Question: I'm trying to dynamically distribute two horizontal rows of buttons vertically in IB, 'XCode 10.2.1'. Current efforts have produced this:
[
The two rows can be distributed with the spacing values in the vertical stack, but I want it to dynamically vertically distribute depending on how much vertical space is available.
The two 'UIStackViews' are embedded in a vertical 'UIStackView'. As an attempt to get it to work, I've also embedded the vertical 'UIStackView' in a 'UIView' that is resized to the available space at the bottom of this screenshot (called "'UIStackView'", you can see it as the larger rectangle between Album Title and the bottom). None of the Distribution options in the vertical 'UIStackView' have any effect on distributing the two horizontal rows.
Am I missing a constraint? My last resort is to programmatically adjust the spacing in the vertical stack depending on the size of the screen.
Also, not listed below: the top of the vertical 'UIStackView' is not pinned to the top of the 'UIView' - when I do this, I get one row way at the top, and one row at the bottom, when I use "equal spacing." When in this situation but choose "fill equally", the two rows are very near each other near the bottom, and the "Album Title" gets pulled way down to meet it (what's the best way to keep the Album Title where it is, BTW?). Perhaps the answer really lies in this situation, but with different constraints...
Here is the structure and constraints (top row and bottom row have the same kind of restraints).:
<URL>
<URL>
and here are the constraints for the encompassing UIView ("Stack View"):
<URL>
Thanks in advance! A lot!
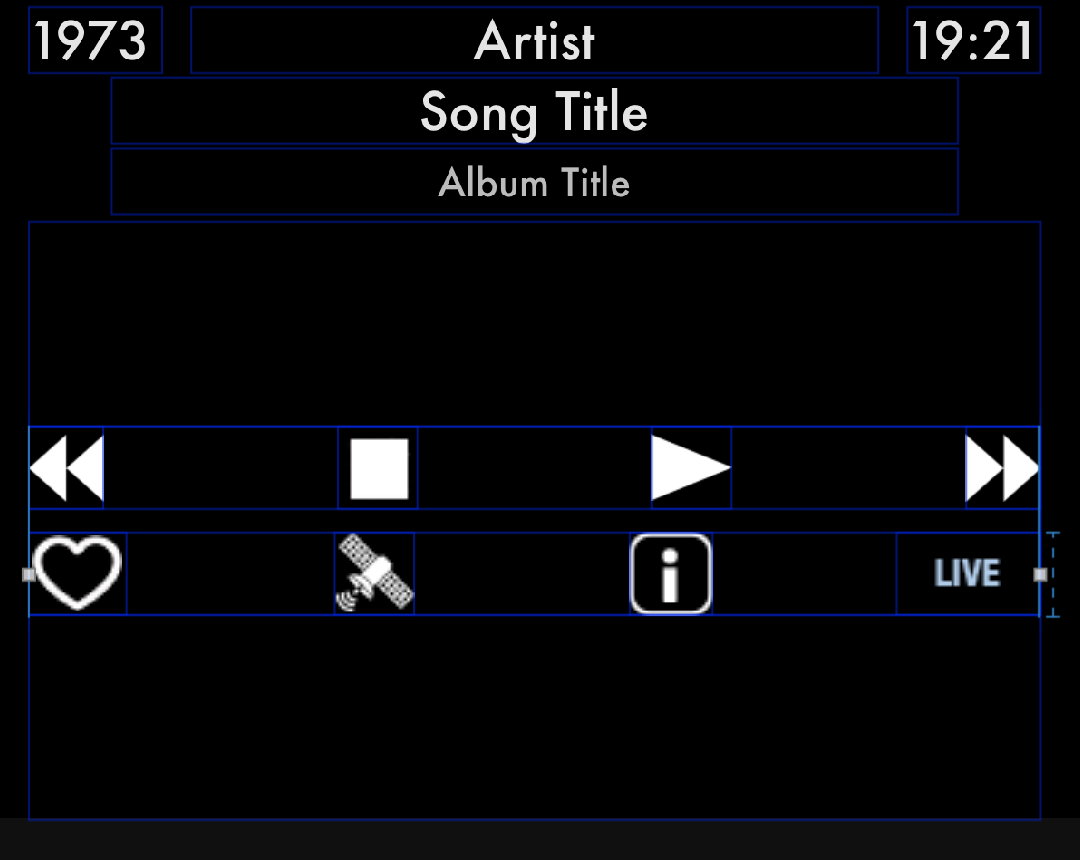
Answer: Couple ways to do it... Probably the easiest is to use "spacing views."
Here is the layout with
<URL>
With this layout, I have 3 Red "spacing views" included in the vertical stack view. They are set equal heights to each other, which ends up giving you equal vertical "spacing." Obviously, you'll change the background color to clear so you don't see them.
Notes:
I gave each button width and height constraints of 44
The Horizontal stack views use:
- - -
The Vertical stack view is constrained 20-pts leading / trailing / bottom to the view, and Top is 20-pts from the Bottom of the Label... with:
- - -
Here is the layout with so you can see that it sizes itself as desired, without any changes:
<URL>